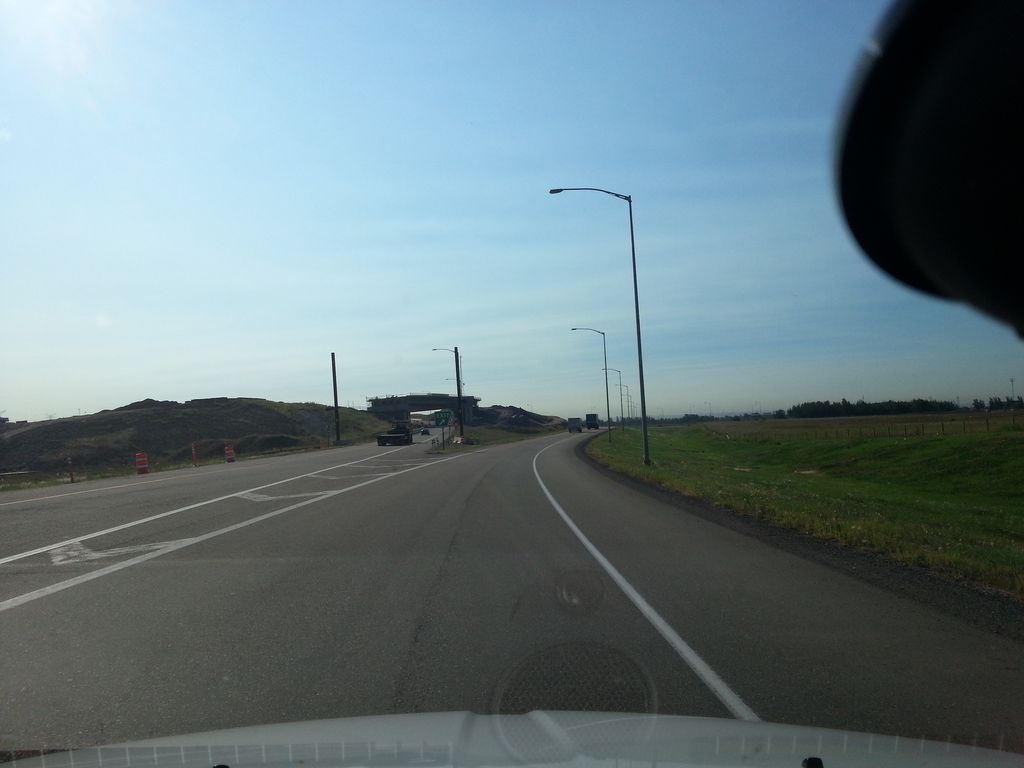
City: edmonton